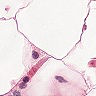
Metastatic tissue present: no